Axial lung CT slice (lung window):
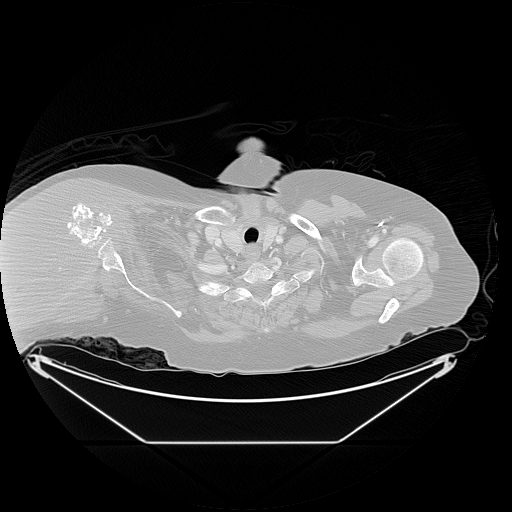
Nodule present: no